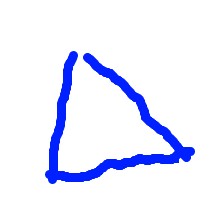
Shape: triangle